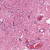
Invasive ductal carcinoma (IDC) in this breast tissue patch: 0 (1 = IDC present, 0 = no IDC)